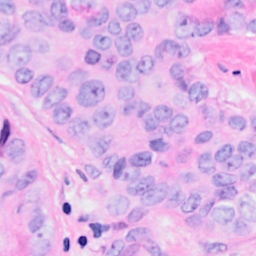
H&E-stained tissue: Breast